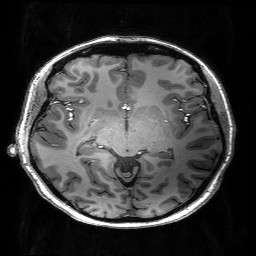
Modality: T1w
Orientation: coronal